Question: i've been trying to remove the navigationBars border without luck. I've researched and people seem to tell to set shadowImage and BackgroundImage to nil, but this does not work in my case.
My code
'''
self.navigationController?.navigationBar.barTintColor = UIColor(rgba: "#4a5866")
self.navigationController?.navigationBar.setBackgroundImage(UIImage(named: ""), forBarMetrics: UIBarMetrics.Default)
self.navigationController?.navigationBar.shadowImage = UIImage(named: "")
'''
illustration:

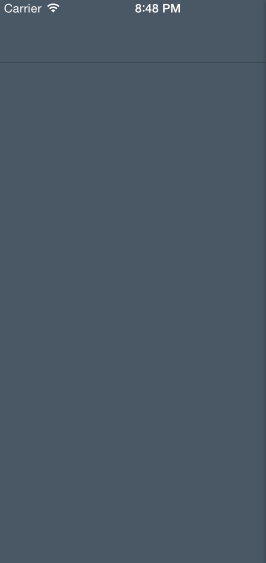
Answer: The trouble is with these two lines:
'''
self.navigationController?.navigationBar.setBackgroundImage(UIImage(named: ""), forBarMetrics: UIBarMetrics.Default)
self.navigationController?.navigationBar.shadowImage = UIImage(named: "")
'''
Since you don't have an image with no name, 'UIImage(named: "")' returns 'nil', which means the default behavior kicks in:
> When non-nil, a custom shadow image to show instead of the default shadow image. For a custom shadow to be shown, a custom background image must also be set with -setBackgroundImage:forBarMetrics: (if the default background image is used, the default shadow image will be used).
You need a truly empty image, so just initialize with 'UIImage()':
'''
self.navigationController?.navigationBar.setBackgroundImage(UIImage(), for: UIBarMetrics.default)
self.navigationController?.navigationBar.shadowImage = UIImage()
'''